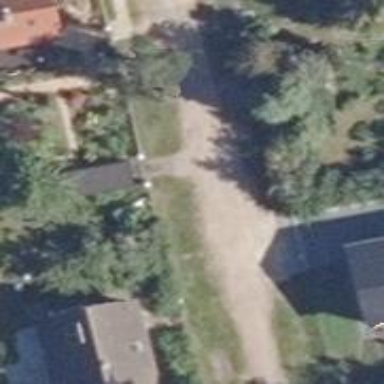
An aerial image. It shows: Residential road with sidewalks on both sides.